Brain MRI, t1w sequence, axial 2D slice.
Patient: age 37, sex F, weight 95 kg, height 1.95 m
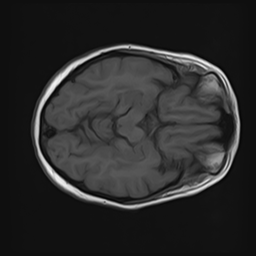